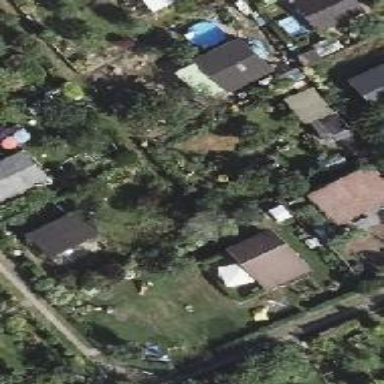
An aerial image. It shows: Plot within allotments.